This wavelet scalogram was computed from a rotor test-rig vibration snapshot. Based on the visible evidence, which rotor condition applies: normal, misalignment, unbalance, looseness?
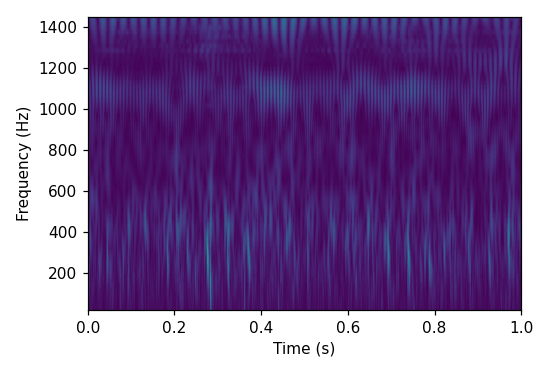
Answer: looseness